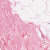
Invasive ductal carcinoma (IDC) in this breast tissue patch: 0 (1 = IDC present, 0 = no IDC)